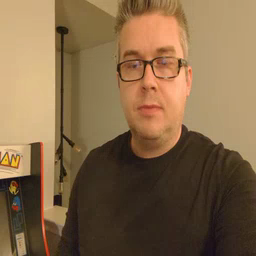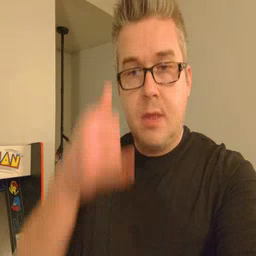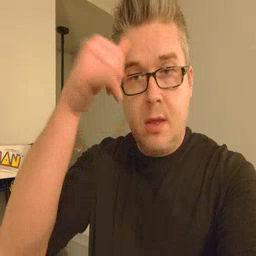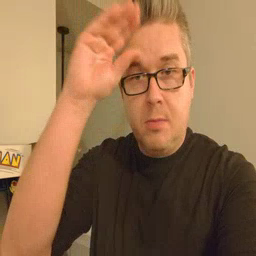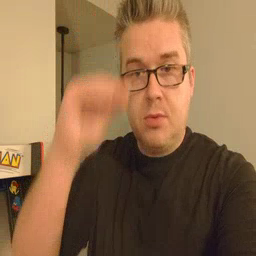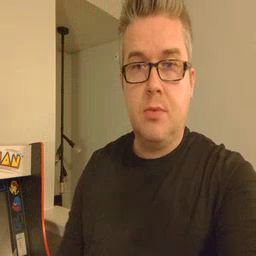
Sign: cowboy